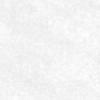
Label: no_change